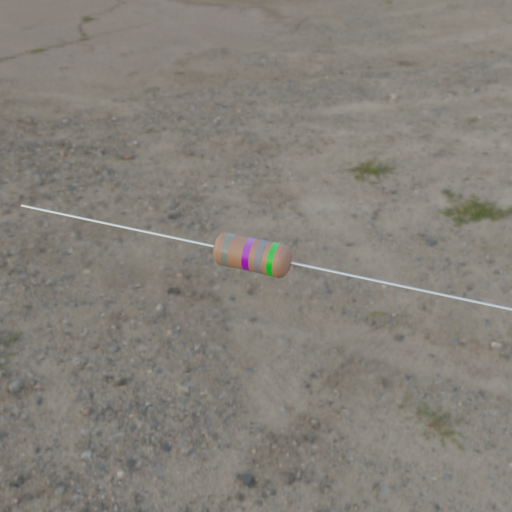
Resistor colour bands (in order): gray, violet, gray, green